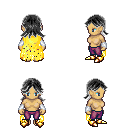
a pixel art fantasy rpg character, female body template, human, tanned skin, yellow tattered cape, magenta pants, gray loose hair, white cloth bracers, gold boots, four views (front, back, left, right), 2x2 character sprite sheet, small pixel art, hard edges, no anti-aliasing